Field crop: tomato
Growth stage: 1
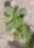
Species: portulaca